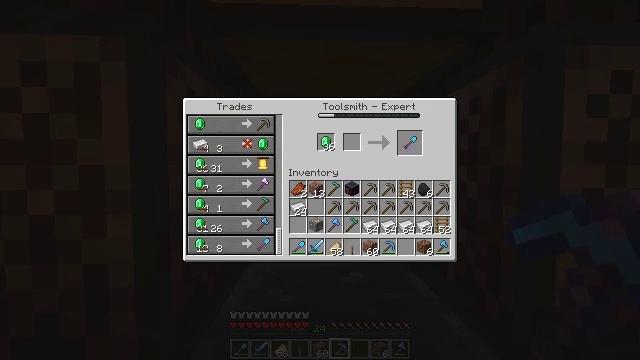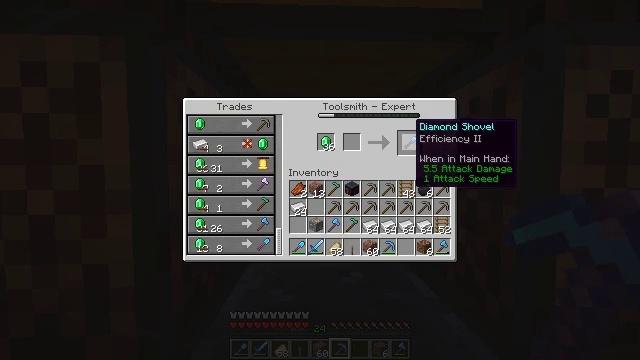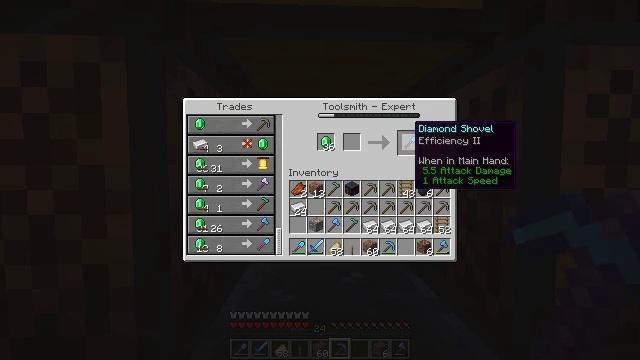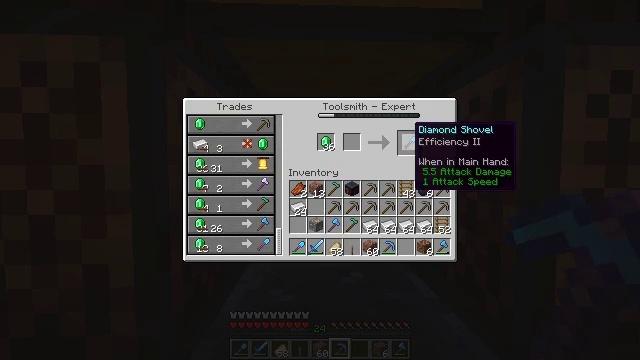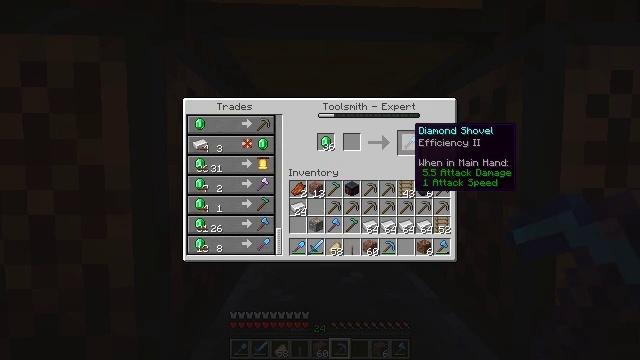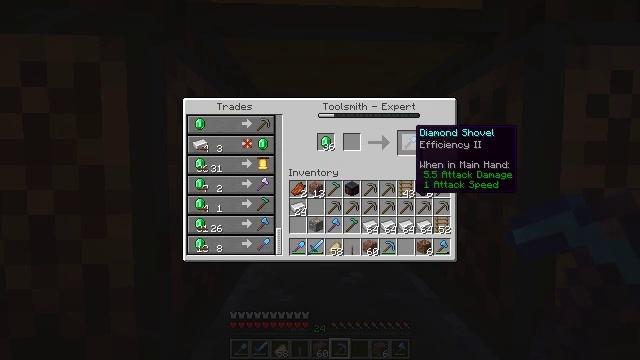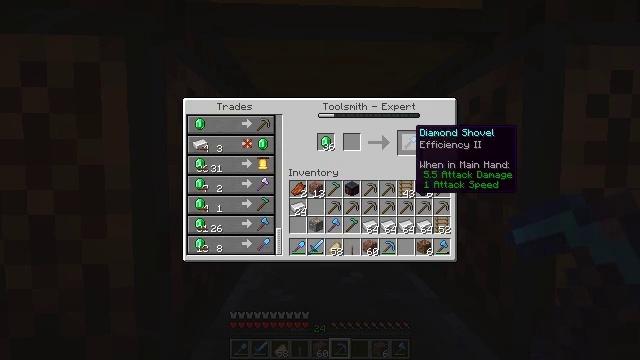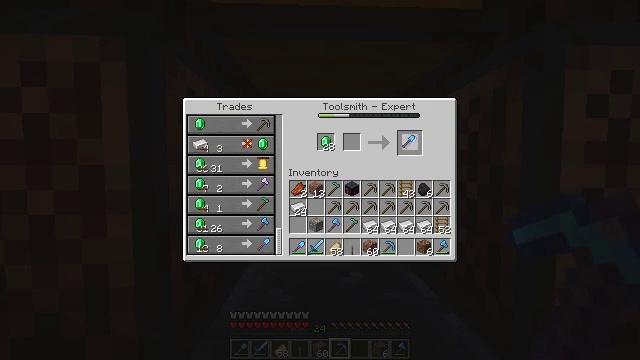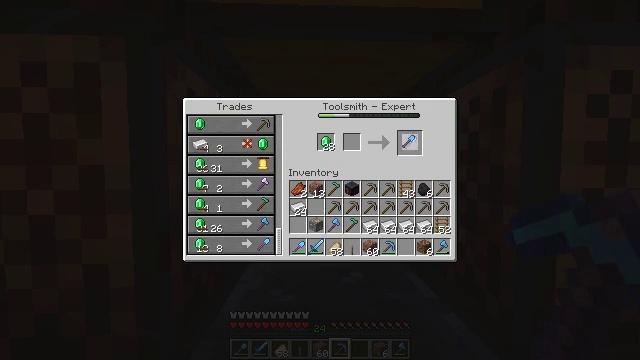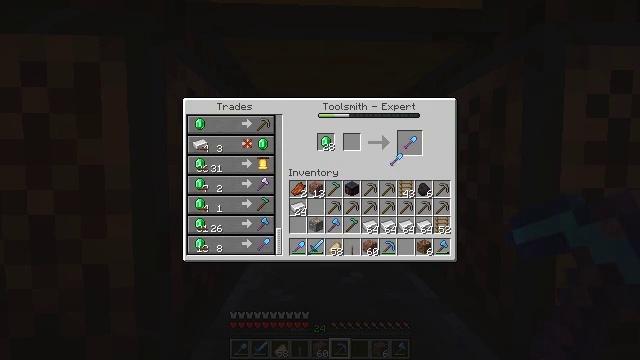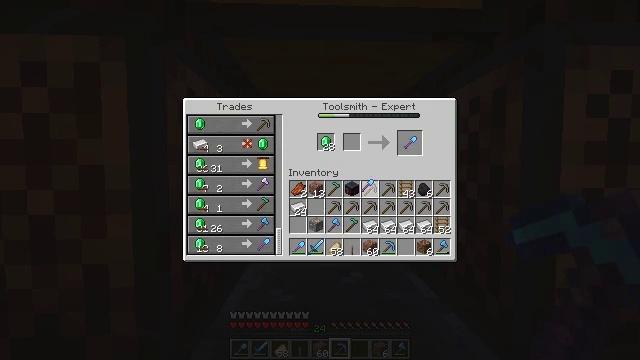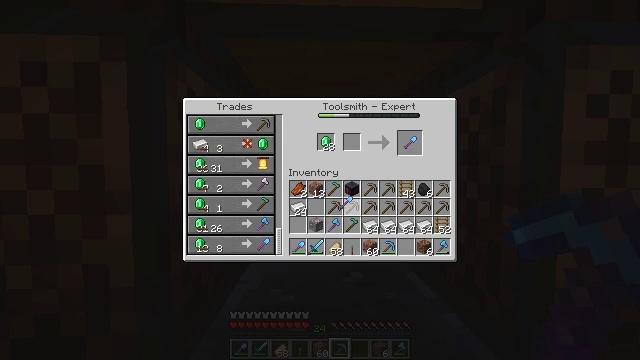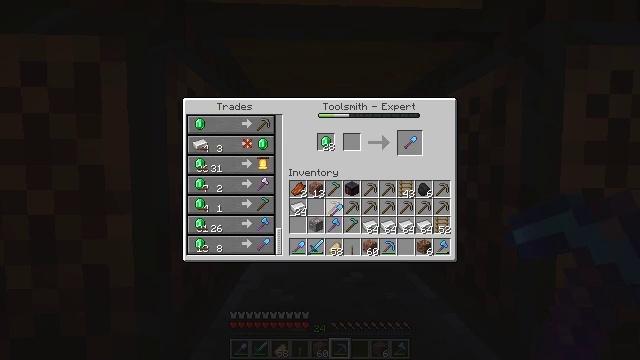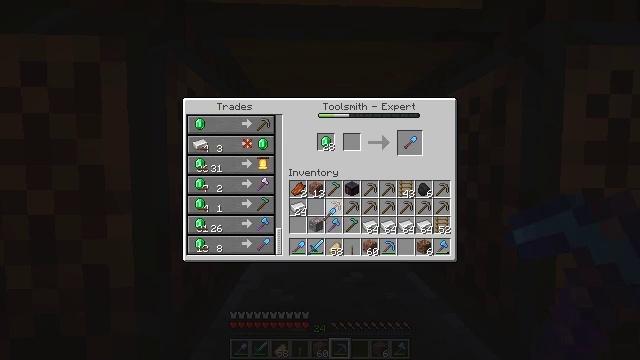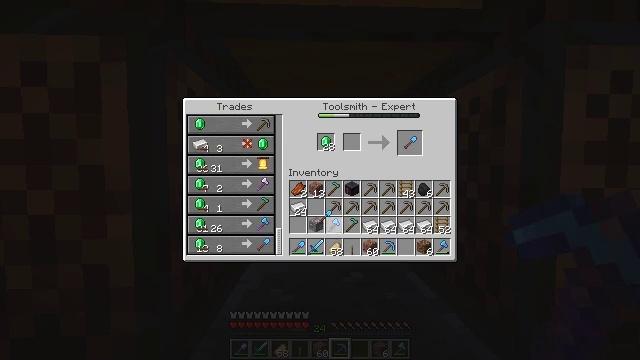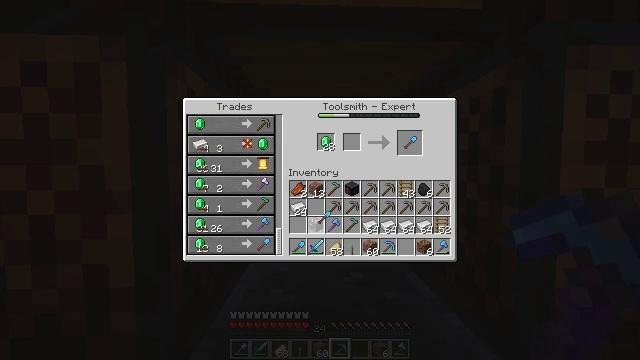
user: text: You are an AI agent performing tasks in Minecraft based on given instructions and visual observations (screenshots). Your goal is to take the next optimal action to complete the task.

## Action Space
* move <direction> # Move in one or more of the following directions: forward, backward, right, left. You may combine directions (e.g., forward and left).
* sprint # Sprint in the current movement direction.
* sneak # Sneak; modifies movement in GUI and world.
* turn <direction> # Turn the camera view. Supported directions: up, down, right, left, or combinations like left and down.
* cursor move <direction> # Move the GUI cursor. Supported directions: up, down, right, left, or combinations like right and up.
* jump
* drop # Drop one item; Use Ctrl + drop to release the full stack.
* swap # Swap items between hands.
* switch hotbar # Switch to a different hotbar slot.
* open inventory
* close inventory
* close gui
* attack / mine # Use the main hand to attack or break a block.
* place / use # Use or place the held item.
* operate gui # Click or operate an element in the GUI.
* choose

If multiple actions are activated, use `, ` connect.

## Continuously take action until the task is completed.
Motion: motion action
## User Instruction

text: Combine diamonds and a stick to craft a diamond shovel.
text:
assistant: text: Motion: cursor move left and down
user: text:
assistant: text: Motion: no_op
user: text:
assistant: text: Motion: no_op
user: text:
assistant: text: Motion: no_op
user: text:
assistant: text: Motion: no_op
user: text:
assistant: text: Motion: no_op
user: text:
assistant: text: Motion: operate gui
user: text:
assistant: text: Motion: operate gui
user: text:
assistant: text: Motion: cursor move left and down, operate gui
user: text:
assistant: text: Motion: cursor move left and down
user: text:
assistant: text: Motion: cursor move left and down
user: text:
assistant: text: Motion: cursor move left and down
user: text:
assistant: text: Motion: cursor move left
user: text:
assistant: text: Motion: no_op
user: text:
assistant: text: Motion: no_op
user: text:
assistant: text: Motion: cursor move left
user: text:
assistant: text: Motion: cursor move left
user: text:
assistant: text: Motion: no_op
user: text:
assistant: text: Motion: no_op
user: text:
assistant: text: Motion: no_op
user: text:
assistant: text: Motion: no_op
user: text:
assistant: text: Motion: operate gui
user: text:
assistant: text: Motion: operate gui
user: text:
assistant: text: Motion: no_op
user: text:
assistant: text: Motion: no_op
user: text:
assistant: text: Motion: no_op
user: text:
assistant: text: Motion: no_op
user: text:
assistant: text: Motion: no_op
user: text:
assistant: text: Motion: cursor move right
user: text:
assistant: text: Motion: cursor move right